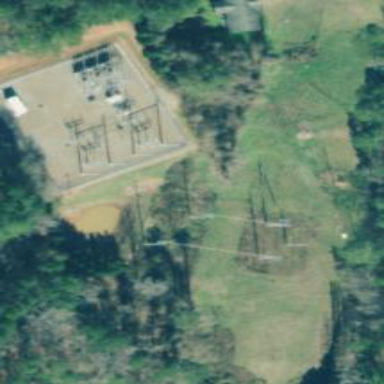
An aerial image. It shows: Distribution power substation secured by fence.